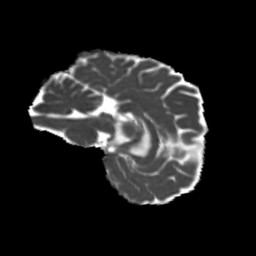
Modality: MD
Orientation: sagittal
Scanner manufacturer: siemens
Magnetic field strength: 3 T
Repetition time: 4 s
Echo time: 0.0594 s